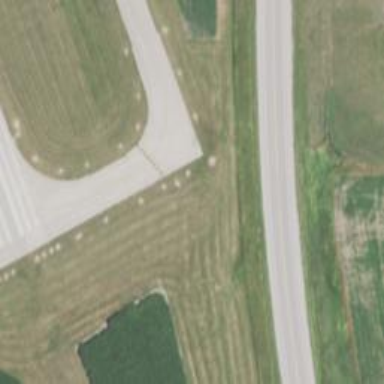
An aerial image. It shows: View of taxiway at the airport.